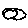
Label: cloud